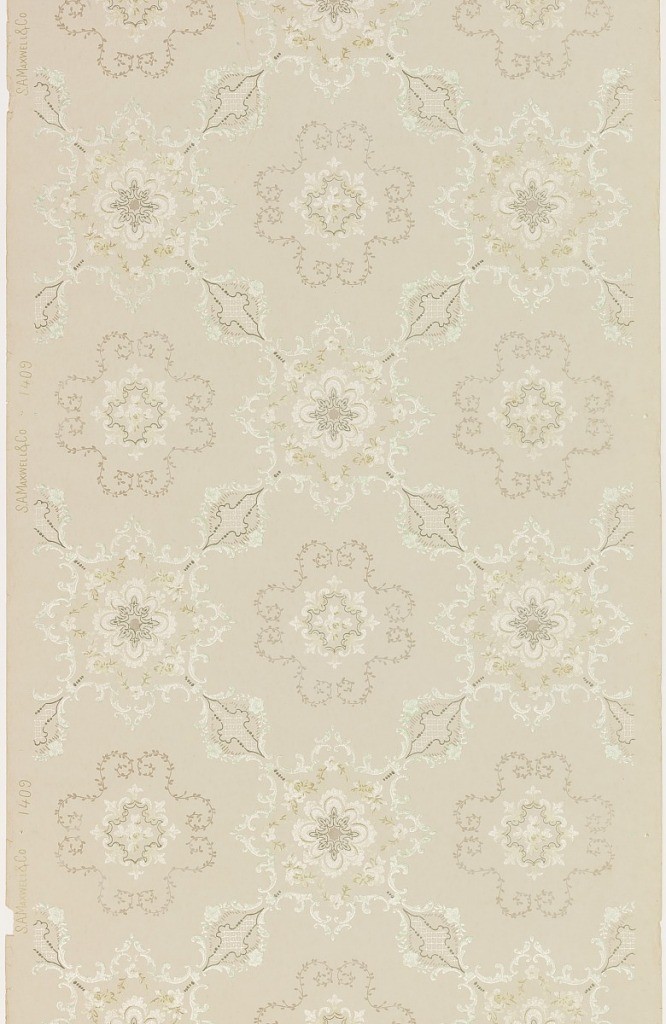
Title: Ceiling paper
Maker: Maxwell & Co., S.A., Chicago, Illinois, USA
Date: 1905–1915
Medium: Machine-printed paper, liquid mica
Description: Rococo inspired ceiling paper with large trellis pattern formed of scrollwork navettes with medallions outlined in c and s-scrolls at intersections. Medallions outlined in vine-like scrollwork are placed in the center of each diamond-shaped cell of the trellis. Both medallions contain radial designs of swags and further scrollwork. Pattern is printed in browns, gold and beige on khaki ground.